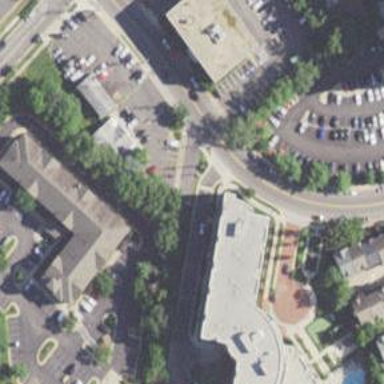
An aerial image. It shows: Parking area with surface.